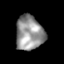
Tissue: skin
Cell type: Epithelial cells
Senescence score: 0.2757
Nuclear area (px): 931
Mean DAPI intensity: 148.821